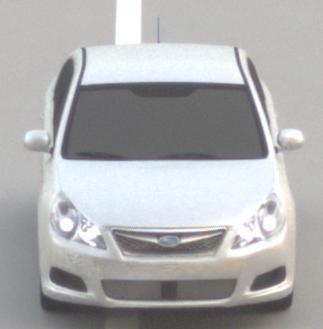
Make: Subaru
Model: Legacy 2.0R
Detailed model: Legacy (IV) Limousine
Model produced from: 2007/09
Model produced until: 2008/10
Doors: 4
Color: white
Road condition: dry road
Daytime: sunrise or sunset
Contrast: low contrast